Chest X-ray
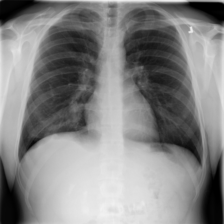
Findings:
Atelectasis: negative
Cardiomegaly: negative
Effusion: negative
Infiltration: positive
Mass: negative
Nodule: negative
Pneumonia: negative
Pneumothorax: negative
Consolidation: negative
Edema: negative
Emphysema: negative
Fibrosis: negative
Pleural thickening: negative
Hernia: negative